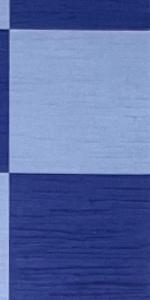
Label: Empty